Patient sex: M
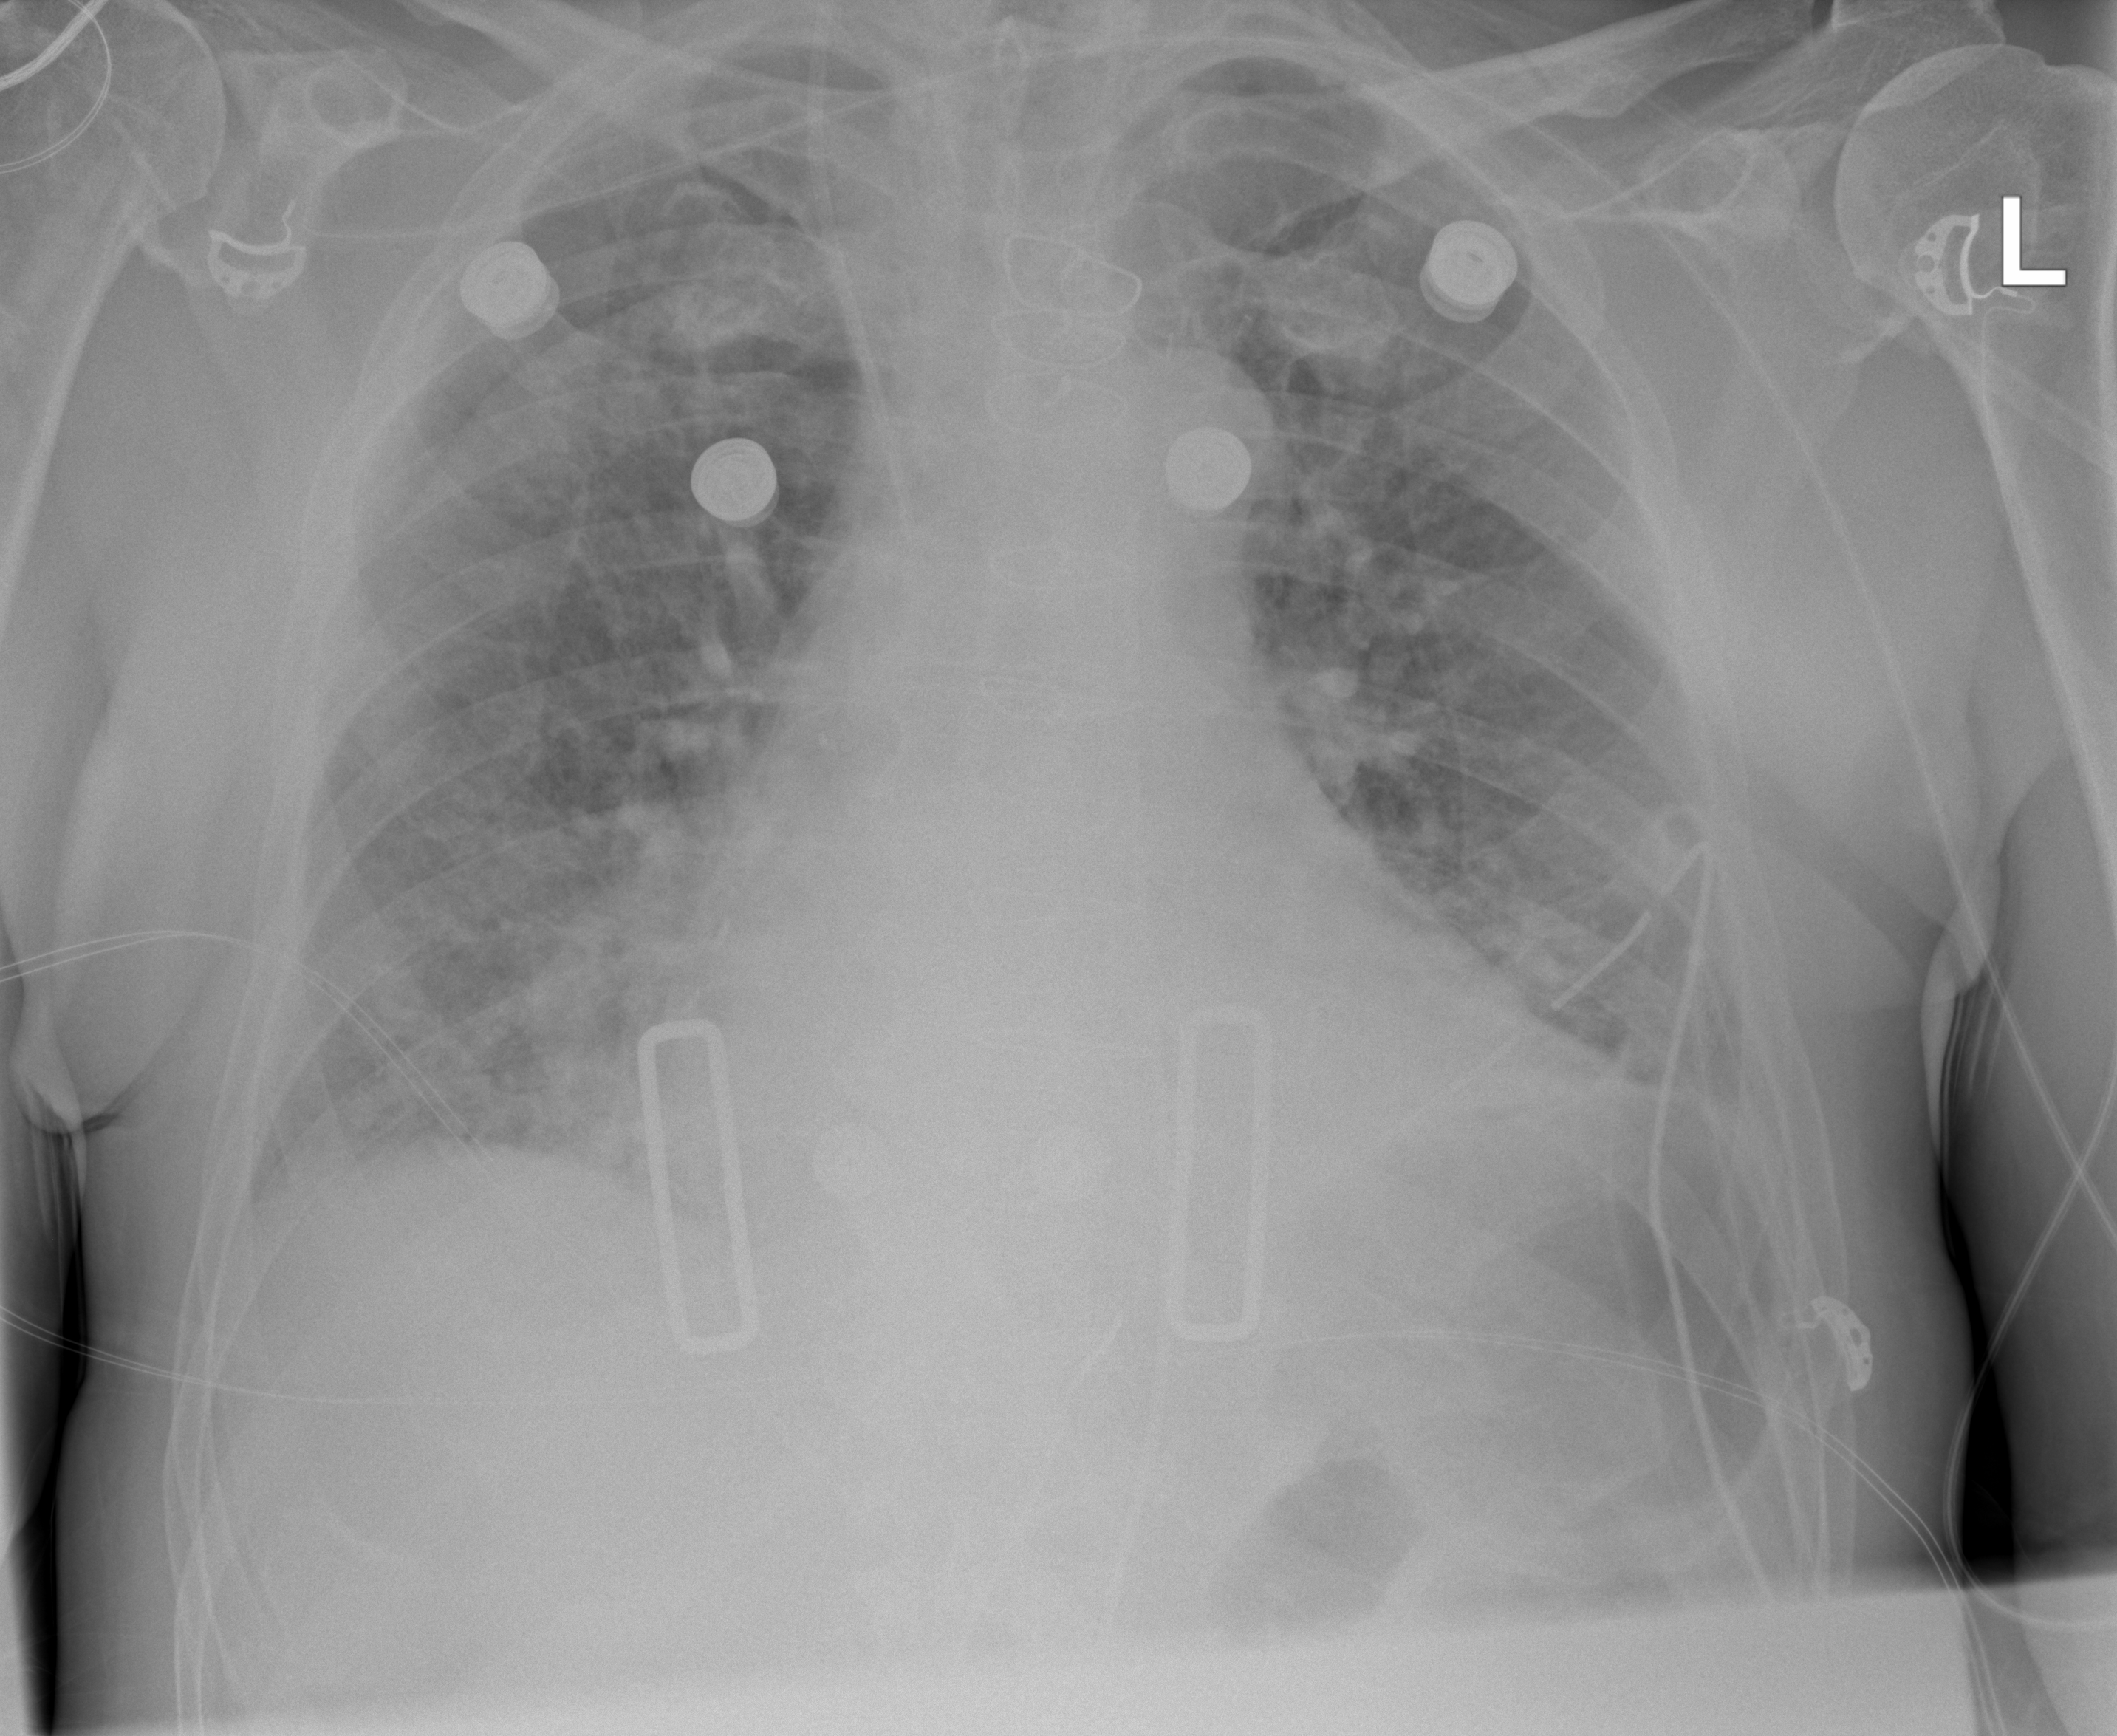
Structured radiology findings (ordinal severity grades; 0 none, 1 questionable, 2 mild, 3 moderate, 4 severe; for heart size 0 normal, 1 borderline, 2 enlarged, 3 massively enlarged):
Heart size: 1
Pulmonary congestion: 2
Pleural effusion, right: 0
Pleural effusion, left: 0
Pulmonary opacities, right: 2
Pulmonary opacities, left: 2
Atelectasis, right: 2
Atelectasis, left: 2